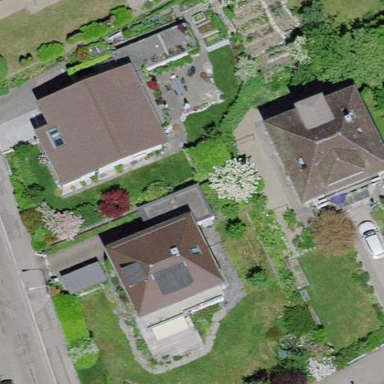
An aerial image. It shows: Hipped roof house.